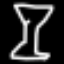
Label: hourglass